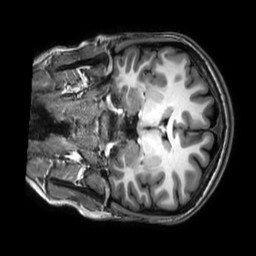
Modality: T1w
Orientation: coronal
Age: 22
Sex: female
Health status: healthy
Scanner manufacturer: philips
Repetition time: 0.009 s
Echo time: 0.004 s